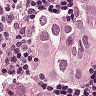
Metastatic tissue present: yes